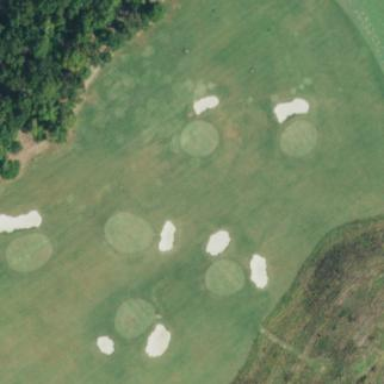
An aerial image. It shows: Grassy area designated as driving range for golf.